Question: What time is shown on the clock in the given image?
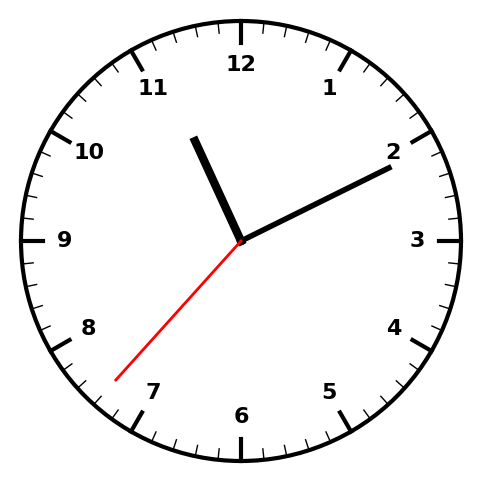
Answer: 11:10:37